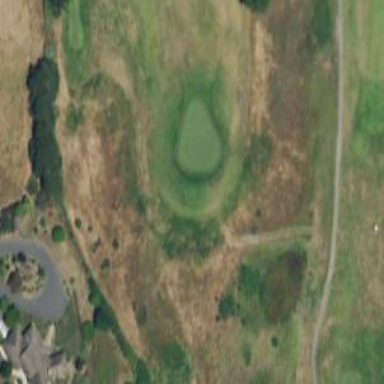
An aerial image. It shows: Golf hole.